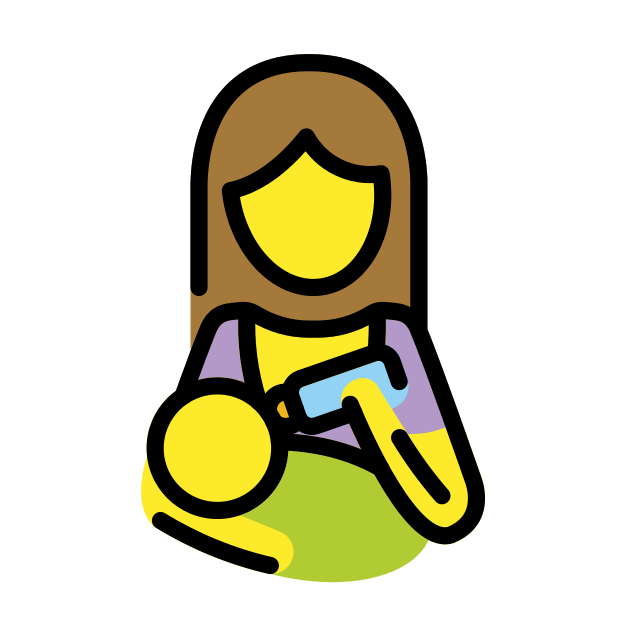
woman feeding baby